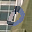
Label: 0